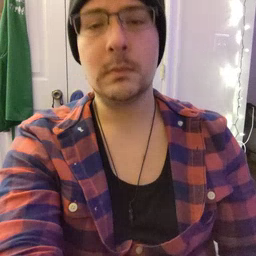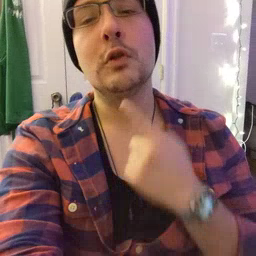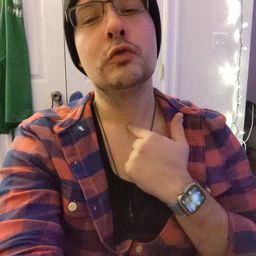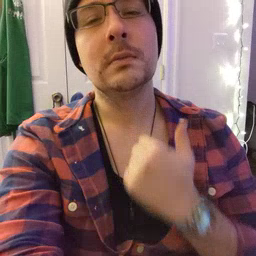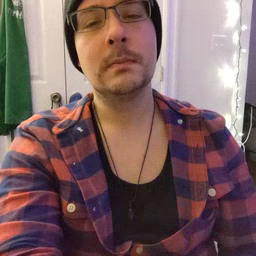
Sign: thirsty